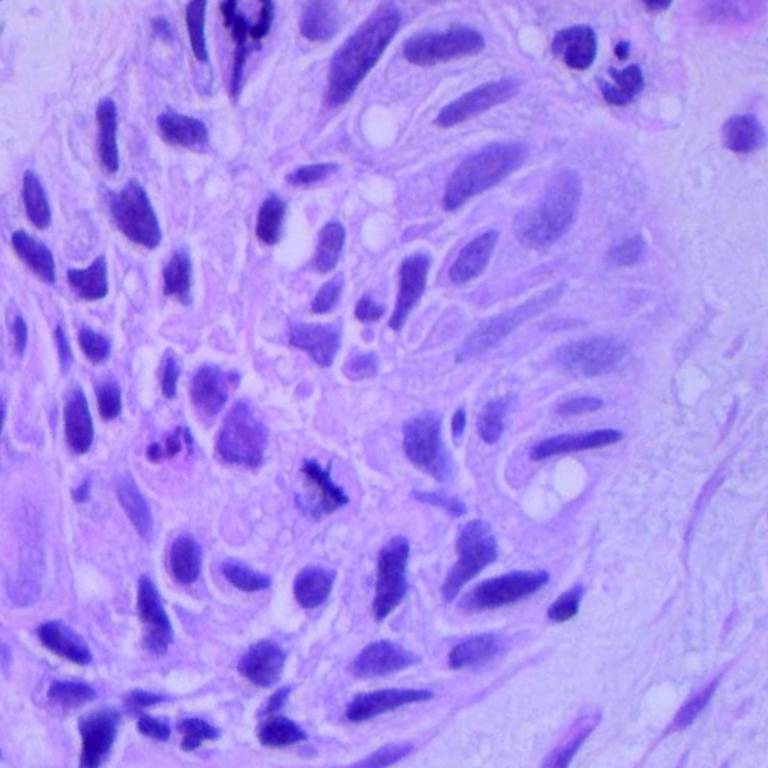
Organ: lung
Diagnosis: squamous carcinomas